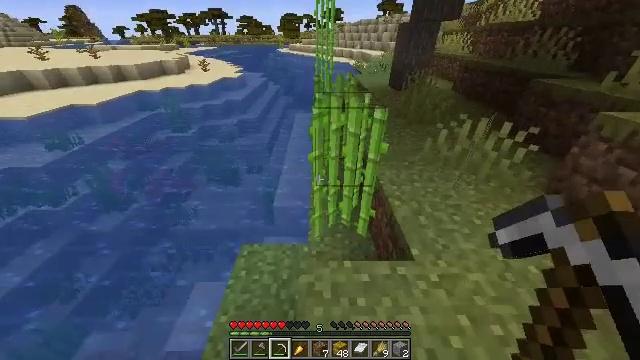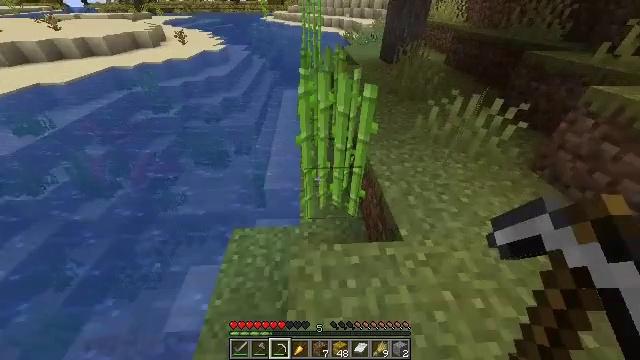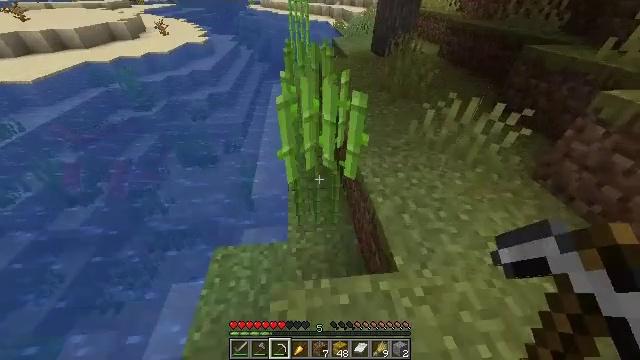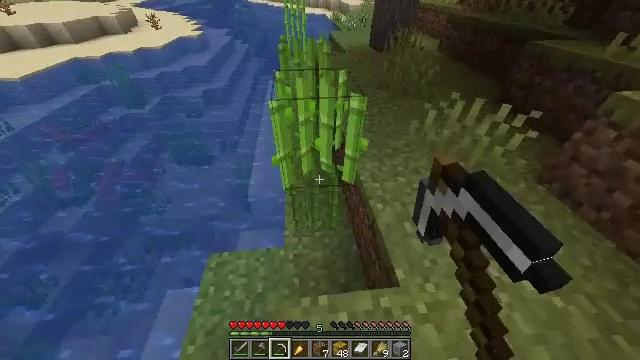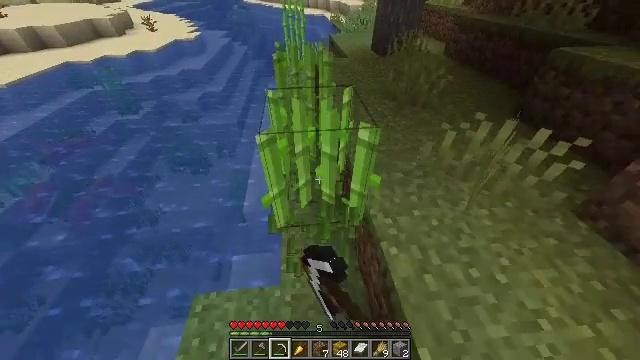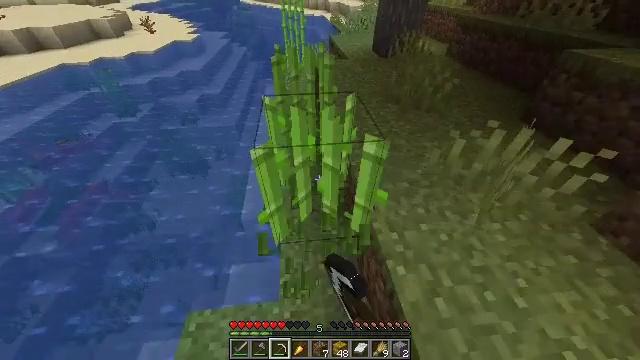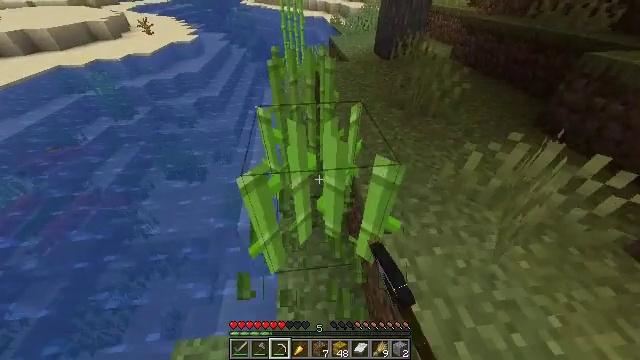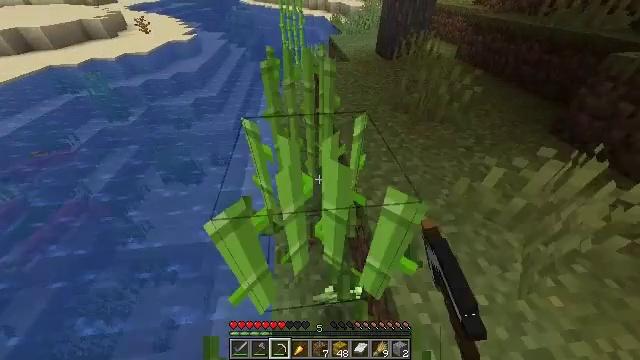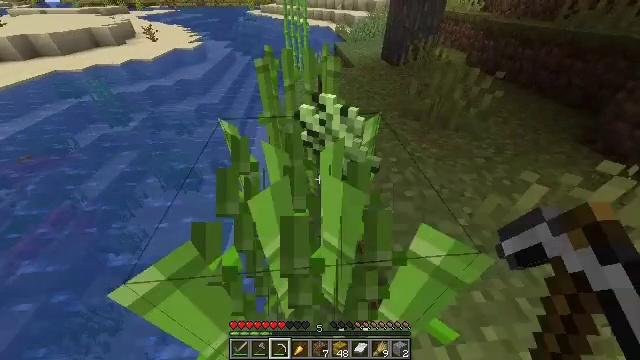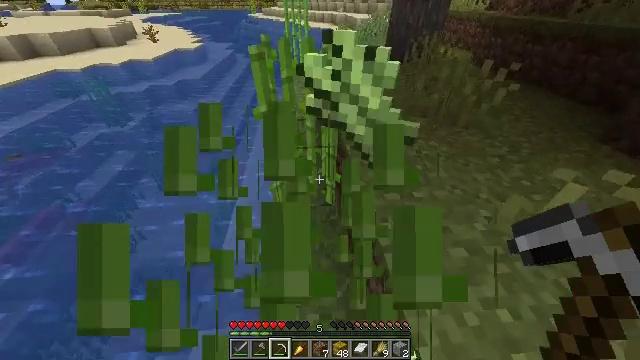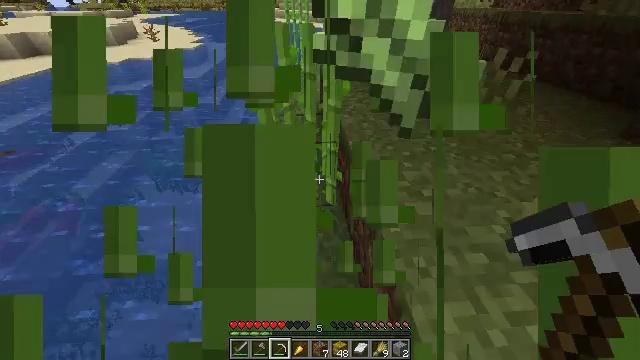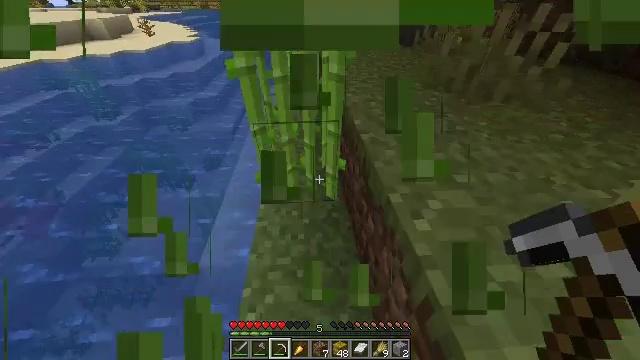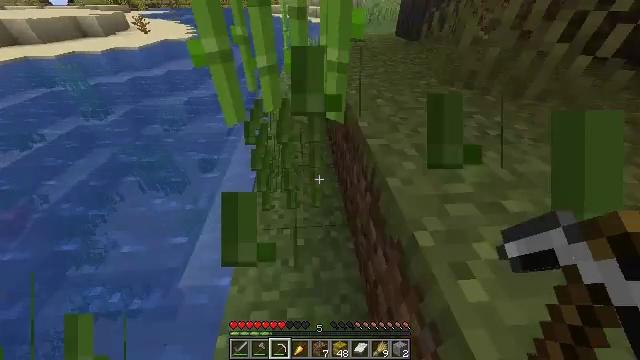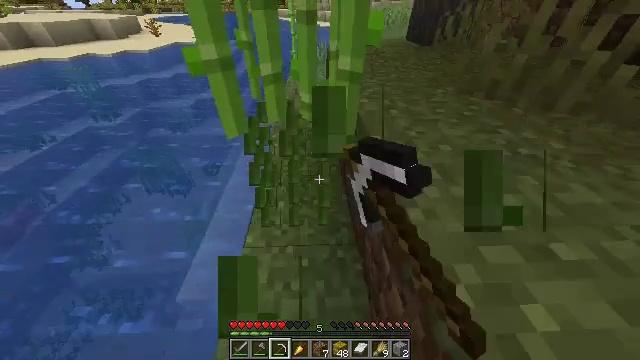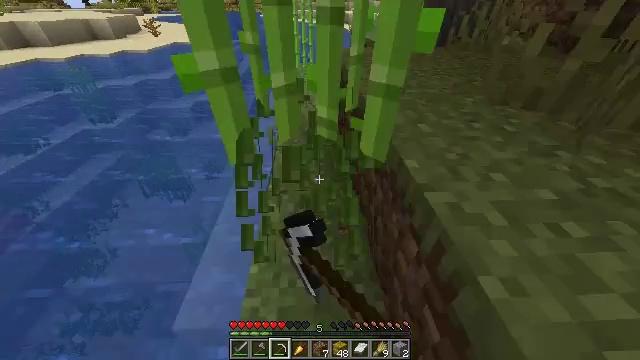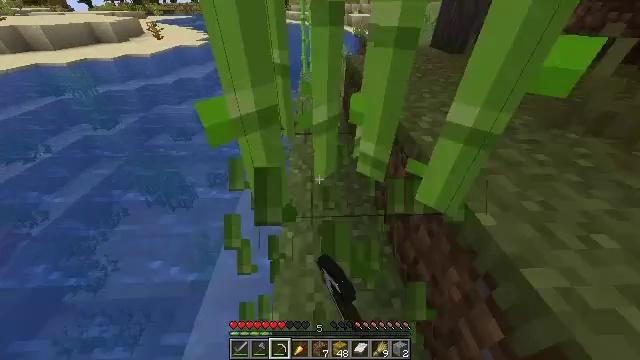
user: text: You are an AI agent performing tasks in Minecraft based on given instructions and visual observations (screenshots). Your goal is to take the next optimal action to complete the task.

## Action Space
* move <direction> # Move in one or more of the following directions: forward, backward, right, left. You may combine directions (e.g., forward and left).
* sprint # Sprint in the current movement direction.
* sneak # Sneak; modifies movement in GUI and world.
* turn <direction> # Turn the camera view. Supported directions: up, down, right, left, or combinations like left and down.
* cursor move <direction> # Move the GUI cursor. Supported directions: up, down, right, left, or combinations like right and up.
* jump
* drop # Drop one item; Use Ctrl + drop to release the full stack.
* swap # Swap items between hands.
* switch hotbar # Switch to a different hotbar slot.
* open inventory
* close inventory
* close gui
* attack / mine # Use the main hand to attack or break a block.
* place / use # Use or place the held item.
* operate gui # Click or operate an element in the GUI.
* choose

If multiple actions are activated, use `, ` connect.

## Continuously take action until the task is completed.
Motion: motion action
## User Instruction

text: Cut down the sugar cane stalks.
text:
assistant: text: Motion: move forward, turn right and down
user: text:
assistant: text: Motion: move forward, turn right and down, attack / mine
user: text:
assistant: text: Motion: move forward, turn down, attack / mine
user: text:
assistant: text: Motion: move forward, attack / mine
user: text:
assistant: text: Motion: move forward
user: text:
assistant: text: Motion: move forward
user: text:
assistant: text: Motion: move forward
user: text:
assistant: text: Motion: move forward, turn left and up
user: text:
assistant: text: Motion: move forward
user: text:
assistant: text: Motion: move forward
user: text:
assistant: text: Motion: move forward
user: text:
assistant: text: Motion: move forward, attack / mine
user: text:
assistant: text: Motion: move forward and move left, turn left, attack / mine
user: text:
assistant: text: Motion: move forward and move left
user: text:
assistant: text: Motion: move forward and move left
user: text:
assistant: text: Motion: move forward and move left, attack / mine
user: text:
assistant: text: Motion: attack / mine